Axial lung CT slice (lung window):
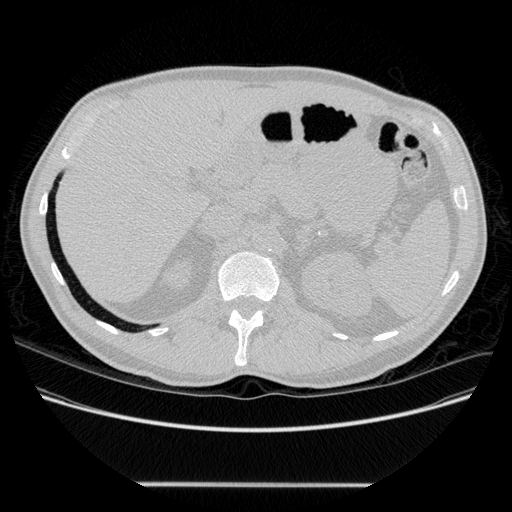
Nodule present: no